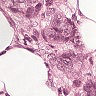
Metastatic tissue present: yes